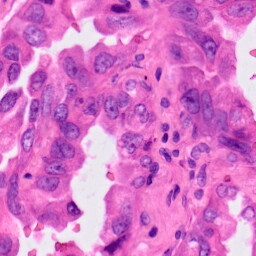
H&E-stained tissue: Lung